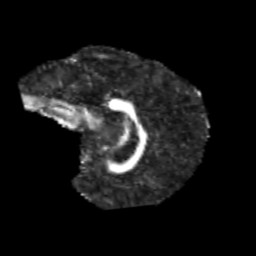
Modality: FA
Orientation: sagittal
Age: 12
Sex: male
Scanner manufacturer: siemens
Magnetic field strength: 3 T
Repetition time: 3.8 s
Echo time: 0.07 s